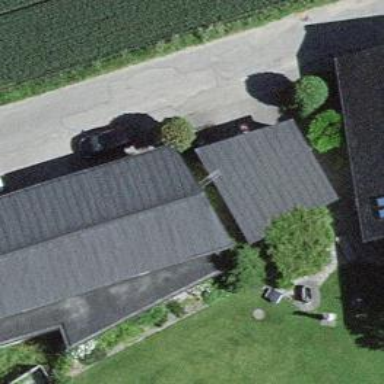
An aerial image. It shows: View of roof of building.